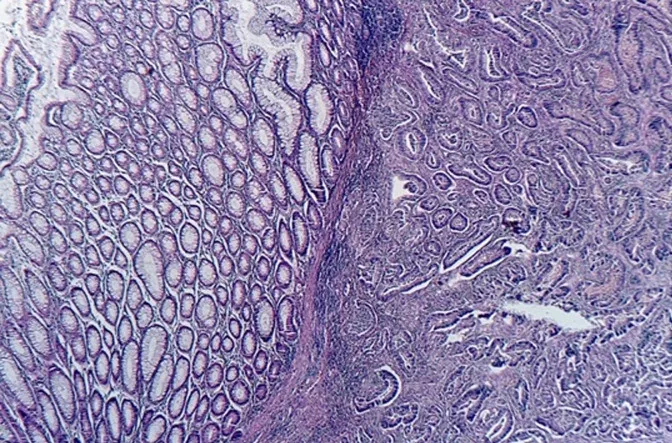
microphotography of the colonic tumor, showing infiltration of the colonic wall by a well-differentiated adenocarcinoma, (HE; 100X).
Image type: pathology (h&e)